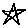
Label: star